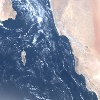
Label: water